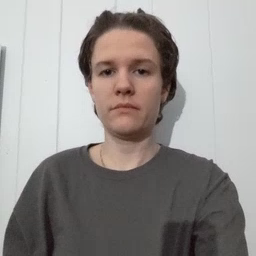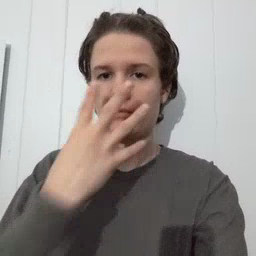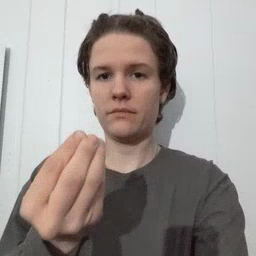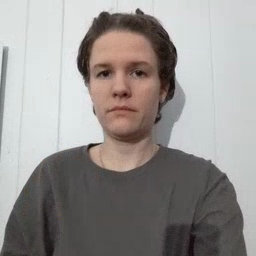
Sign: wolf